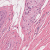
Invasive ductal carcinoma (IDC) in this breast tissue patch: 0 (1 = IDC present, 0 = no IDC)